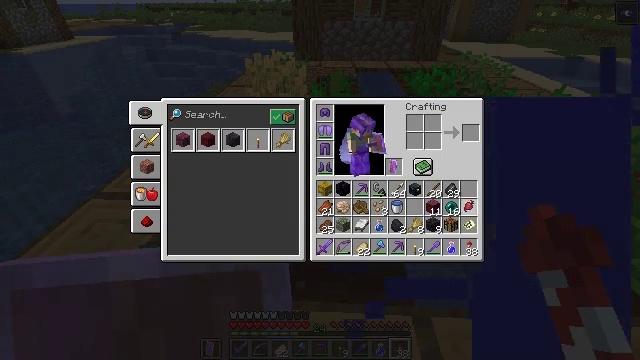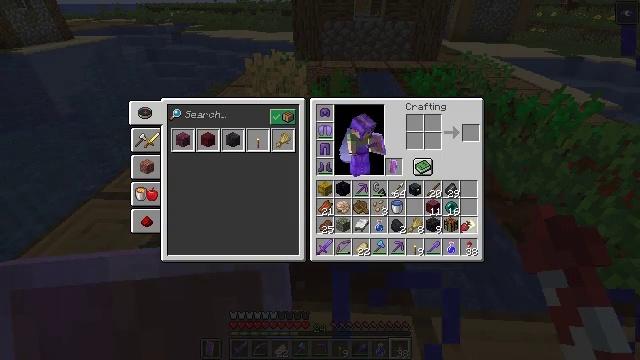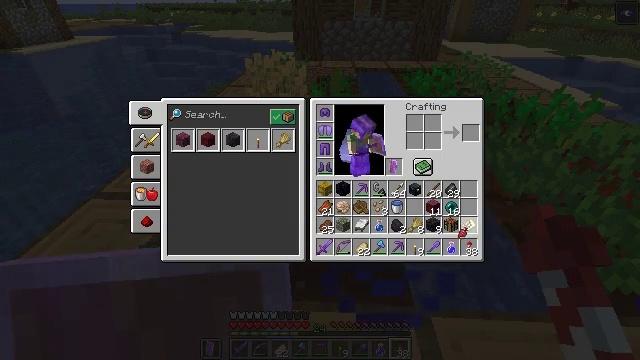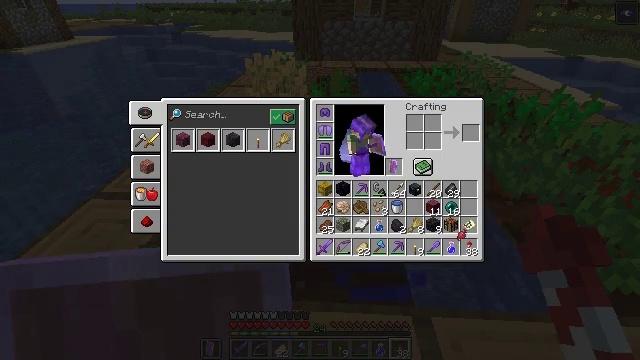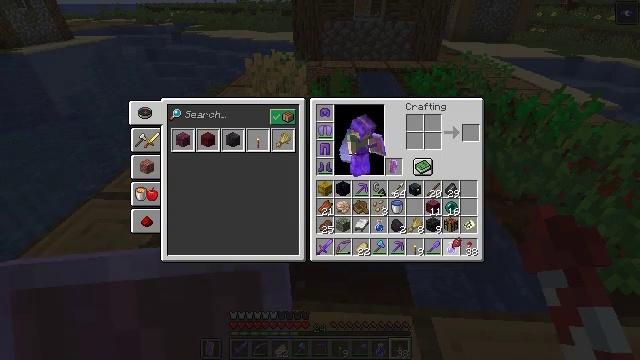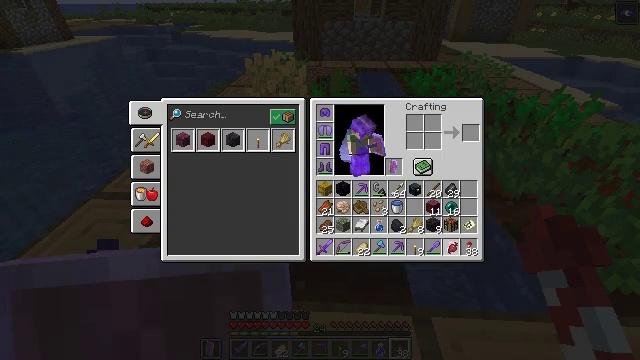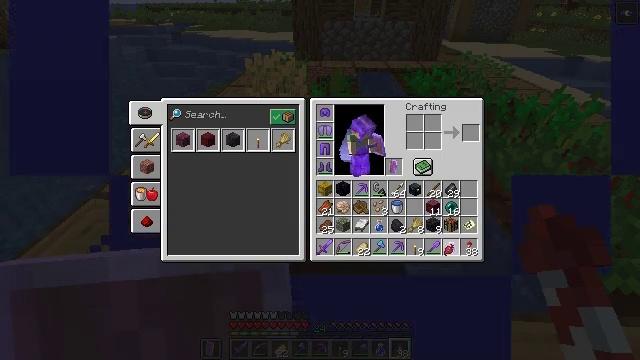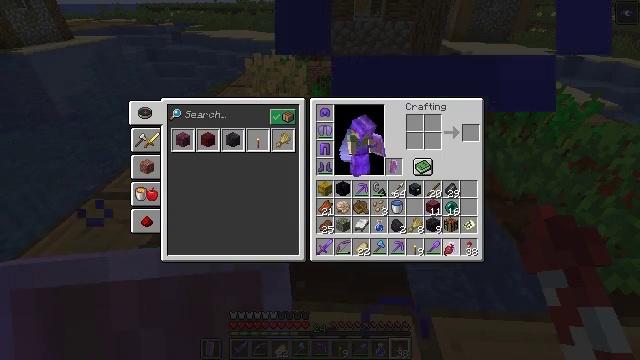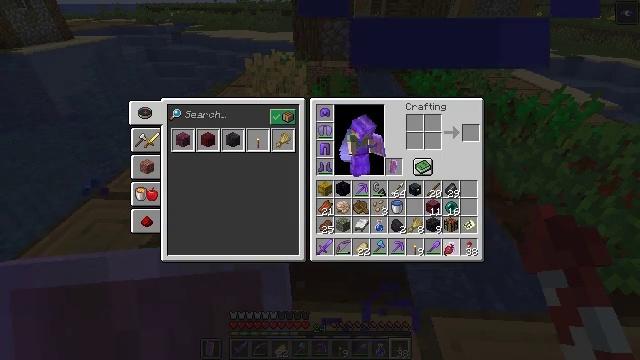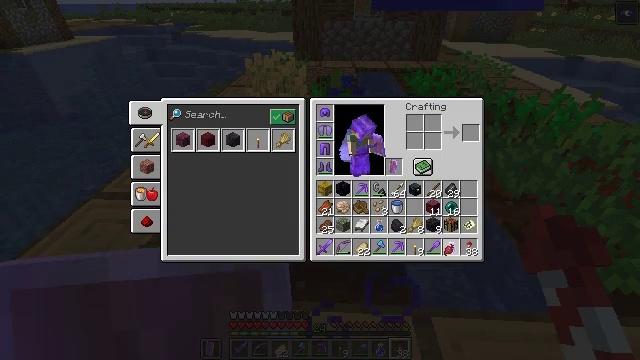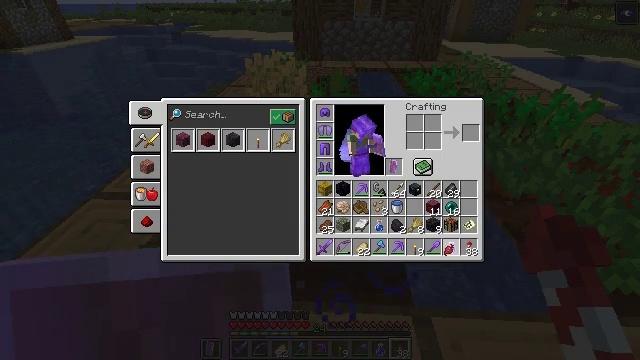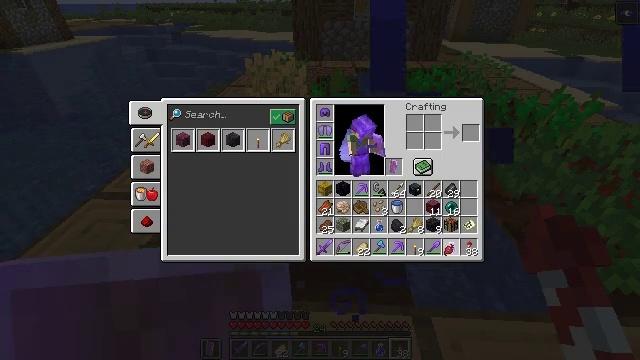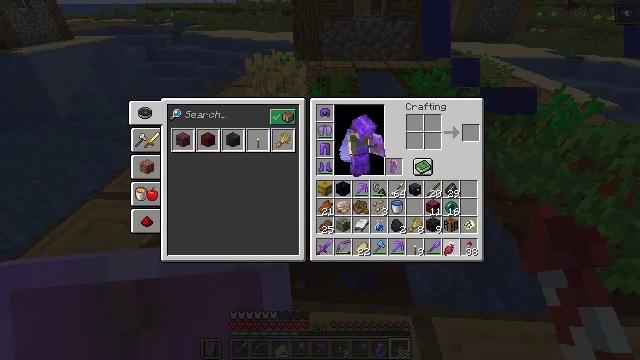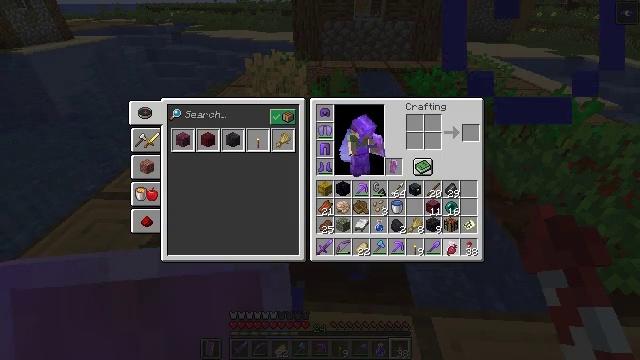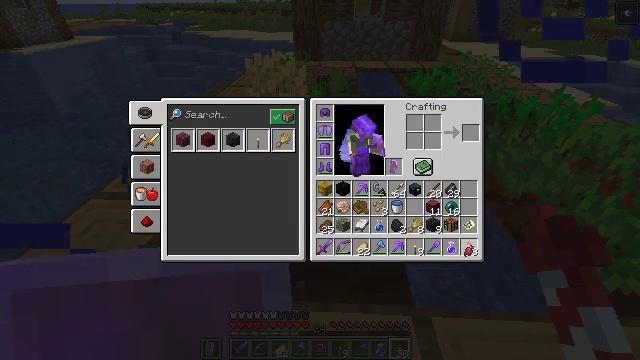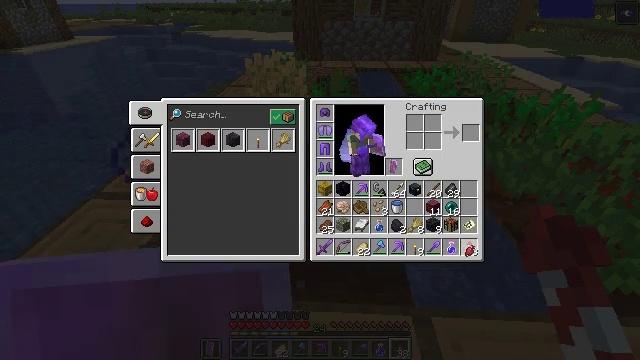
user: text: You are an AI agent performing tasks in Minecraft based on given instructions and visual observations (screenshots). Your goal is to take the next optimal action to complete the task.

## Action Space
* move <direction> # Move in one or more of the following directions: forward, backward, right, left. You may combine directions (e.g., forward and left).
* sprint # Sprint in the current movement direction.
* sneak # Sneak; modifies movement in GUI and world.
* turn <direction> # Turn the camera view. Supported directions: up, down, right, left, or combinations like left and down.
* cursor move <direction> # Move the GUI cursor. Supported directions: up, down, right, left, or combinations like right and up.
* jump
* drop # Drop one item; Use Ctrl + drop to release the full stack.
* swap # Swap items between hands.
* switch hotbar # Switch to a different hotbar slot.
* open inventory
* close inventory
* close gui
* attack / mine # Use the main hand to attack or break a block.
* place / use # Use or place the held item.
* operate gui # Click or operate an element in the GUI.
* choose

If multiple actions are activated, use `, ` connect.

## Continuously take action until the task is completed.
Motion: motion action
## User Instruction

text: Remove a beetroot from the inventory.
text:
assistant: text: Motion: turn down
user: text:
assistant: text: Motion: no_op
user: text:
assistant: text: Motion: no_op
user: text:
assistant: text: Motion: turn down
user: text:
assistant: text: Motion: no_op
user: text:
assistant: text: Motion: no_op
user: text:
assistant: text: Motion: no_op
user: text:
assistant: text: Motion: no_op
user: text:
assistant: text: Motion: no_op
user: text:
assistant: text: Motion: no_op
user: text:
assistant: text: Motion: no_op
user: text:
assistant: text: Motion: no_op
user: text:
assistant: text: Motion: no_op
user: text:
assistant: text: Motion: turn right
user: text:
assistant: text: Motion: no_op
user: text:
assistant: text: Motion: no_op
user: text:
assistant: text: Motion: no_op
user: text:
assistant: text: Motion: turn left
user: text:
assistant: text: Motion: turn left
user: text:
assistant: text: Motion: no_op
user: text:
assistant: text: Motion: no_op
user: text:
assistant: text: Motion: no_op
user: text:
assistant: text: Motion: no_op
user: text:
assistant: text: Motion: no_op
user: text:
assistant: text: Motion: no_op
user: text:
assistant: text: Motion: turn left
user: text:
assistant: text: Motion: no_op
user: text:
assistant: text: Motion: no_op
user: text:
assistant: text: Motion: no_op
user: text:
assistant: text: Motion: no_op